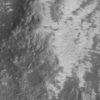
Label: not_dusty